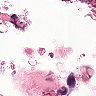
Metastatic tissue present: no